【题型】解答题　【知识点】解析几何　【难度】hard
已知双曲线 $\Gamma$: $x^2 - \frac{y^2}{3} = 1$，设其左、右顶点分别为 $A, B$，中心为 $O$。

\vspace{1em}
\noindent
(1) 求双曲线 $\Gamma$ 的焦点；

\vspace{0.5em}
\noindent
(2) 斜率为 $\frac{\sqrt{15}}{5}$ 的直线 $l$ 交双曲线 $\Gamma$ 于 $C, D$ 两点，且 $OC \perp OD$，求弦长 $|CD|$；

\vspace{0.5em}
\noindent
(3) 设双曲线 $\Gamma$ 右支上两点 $M, N$ 满足直线 $AM$ 与 $BN$ 在 $y$ 轴上的截距之比为 $1:3$，判断直线 $MN$ 是否过定点，并说明理由。
【解答】
\noindent
【答案】(1)$(-2,0),(2,0)$

\vspace{0.5em}
\noindent
(2)$4$

\vspace{0.5em}
\noindent
(3)过定点，理由见解析

\vspace{1em}
\noindent
【分析】（1）由双曲线方程得$a = 1,b = \sqrt{3}$，再利用$a,b,c$间的关系，即可求解；

\vspace{0.5em}
\noindent
（2）设直线$l$的方程为$y = \frac{\sqrt{15}}{5}(x - k)$，联立直线与双曲线方程，消$y$得$4x^2 + 2kx - (k^2 + 5) = 0$，利用根与系数间的关系，结合条件，得到$k = \pm 2$，再利用弦长公式，即可求解；

\vspace{0.5em}
\noindent
（3）根据题设，设线$AM$的方程为$y = t(x + 1)$，直线$BN$的方程为$y = -3t(x - 1)$，分别联立双曲线方程，直接求出$M\left(\frac{t^2 + 3}{3 - t^2},\frac{6t}{3 - t^2}\right),N\left(\frac{-9t^2 - 3}{3 - 9t^2},\frac{18t}{3 - 9t^2}\right)$，由对称性设定点$P(x,0)$，利用$k_{PM} = k_{PN}$建立方程，从而得$(6x - 12)(t^2 + 1) = 0$，即可求解。

\vspace{1em}
\noindent
【详解】（1）由双曲线$\Gamma$:$x^2 - \frac{y^2}{3} = 1$，易知$a = 1,b = \sqrt{3}$，则$c = \sqrt{a^2 + b^2} = 2$，

\vspace{0.5em}
\noindent
所以双曲线$\Gamma$的焦点为$(-2,0),(2,0)$。

\vspace{0.5em}
\noindent
（2）由题意设直线$l$的方程为$y = \frac{\sqrt{15}}{5}(x - k)$，且$C(x_1,y_1),D(x_2,y_2)$，

\vspace{0.5em}
\noindent
联立直线$l$和双曲线方程得
\[
\begin{cases}
y = \frac{\sqrt{15}}{5}(x - k) \\
x^2 - \frac{y^2}{3} = 1
\end{cases}
\]
消$y$并整理得$4x^2 + 2kx - (k^2 + 5) = 0$，

\vspace{0.5em}
\noindent
所以$\Delta = (2k)^2 + 16(k^2 + 5) > 0$，且$x_1 + x_2 = -\frac{k}{2},x_1x_2 = -\frac{k^2 + 5}{4}$，

\vspace{0.5em}
\noindent
则$y_1y_2 = \frac{3}{5}(x_1 - k)(x_2 - k) = \frac{3}{5}\left[x_1x_2 - k(x_1 + x_2) + k^2\right]$，

\vspace{0.5em}
\noindent
因为$OC \perp OD$，则$\overrightarrow{OC} \perp \overrightarrow{OD}$，即$\overrightarrow{OC} \cdot \overrightarrow{OD} = 0$，

\vspace{0.5em}
\noindent
$\therefore x_1x_2 + y_1y_2 = 0$，则$8x_1x_2 - 3k(x_1 + x_2) + 3k^2 = 0$，

\vspace{0.5em}
\noindent
$\therefore -2(k^2 + 5) + \frac{3}{2}k^2 + 3k^2 = 0$，解得$k = \pm 2$，

\vspace{0.5em}
\noindent
$\therefore$弦长$|CD| = \sqrt{(x_1 - x_2)^2 + (y_1 - y_2)^2} = \sqrt{1 + \left(\frac{\sqrt{15}}{5}\right)^2} \cdot |x_1 - x_2|$

\vspace{0.5em}
\noindent
$= \sqrt{1 + \left(\frac{\sqrt{15}}{5}\right)^2} \cdot \sqrt{(x_1 + x_2)^2 - 4x_1x_2} = \frac{\sqrt{8}}{5} \times \sqrt{\frac{k^2}{4} + k^2 + 5} = 4$。

\vspace{0.5em}
\noindent
（3）由题意得$A(-1,0),B(1,0)$，则设直线$AM$的方程为$y = t(x + 1)$，则直线$BN$的方程为$y = -3t(x - 1)$，

\vspace{0.5em}
\noindent
联立直线$AM$与双曲线的方程得
\[
\begin{cases}
y = t(x + 1) \\
x^2 - \frac{y^2}{3} = 1
\end{cases}
\]
整理得$(3 - t^2)x^2 - 2t^2x - t^2 - 3 = 0$，

\vspace{0.5em}
\noindent
$\therefore x_Ax_M = \frac{-t^2 - 3}{3 - t^2}$，则$x_M = \frac{t^2 + 3}{3 - t^2}$，

\vspace{0.5em}
\noindent
联立直线$BN$与双曲线的方程
\[
\begin{cases}
y = -3t(x - 1) \\
x^2 - \frac{y^2}{3} = 1
\end{cases}
\]
整理得$(3 - 9t^2)x^2 + 18t^2x - 9t^2 - 3 = 0$，

\vspace{0.5em}
\noindent
$\therefore x_Bx_N = \frac{-9t^2 - 3}{3 - 9t^2}$，则$x_N = \frac{-9t^2 - 3}{3 - 9t^2}$，

\vspace{0.5em}
\noindent
$\therefore M\left(\frac{t^2 + 3}{3 - t^2},\frac{6t}{3 - t^2}\right),N\left(\frac{-9t^2 - 3}{3 - 9t^2},\frac{18t}{3 - 9t^2}\right)$。

\vspace{0.5em}
\noindent
若直线$MN$过定点，由对称性得定点在$x$轴上，设定点为$P(x,0)$，

\vspace{0.5em}
\noindent
则$k_{PM} = k_{PN}$，即$\frac{\frac{6t}{3 - t^2}}{\frac{t^2 + 3}{3 - t^2} - x} = \frac{\frac{18t}{3 - 9t^2}}{\frac{-9t^2 - 3}{3 - 9t^2} - x}$，化简得$(6x - 12)(t^2 + 1) = 0$，

\vspace{0.5em}
\noindent
$\therefore 6x - 12 = 0$，解得$x = 2$，

\vspace{0.5em}
\noindent
$\therefore$直线$MN$过定点$(2,0)$。

\vspace{1em}
\noindent

\vspace{0.5em}
\noindent
【点睛】

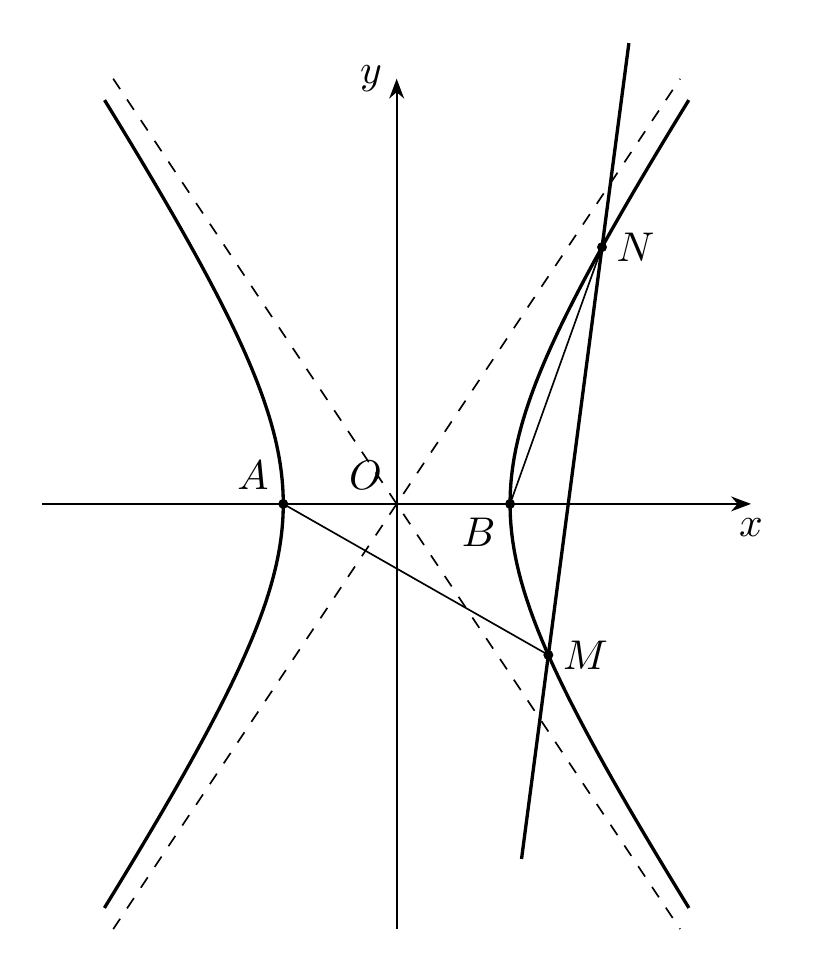